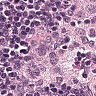
Metastatic tissue present: no